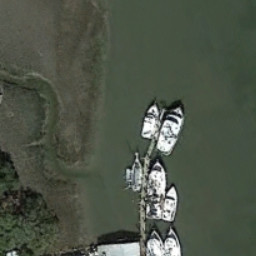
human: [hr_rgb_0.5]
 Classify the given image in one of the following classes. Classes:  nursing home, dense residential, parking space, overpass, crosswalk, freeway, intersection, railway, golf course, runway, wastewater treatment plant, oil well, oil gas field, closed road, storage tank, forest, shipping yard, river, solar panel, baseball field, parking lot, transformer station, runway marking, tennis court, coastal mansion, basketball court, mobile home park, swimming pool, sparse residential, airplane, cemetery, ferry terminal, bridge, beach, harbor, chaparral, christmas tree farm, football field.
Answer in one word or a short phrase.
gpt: ferry terminal